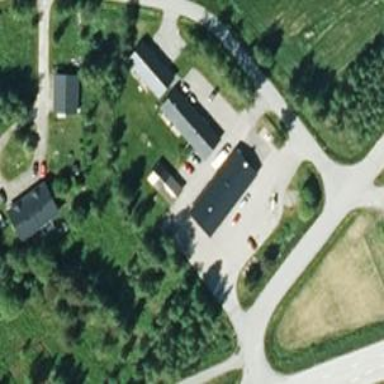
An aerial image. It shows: Post office.